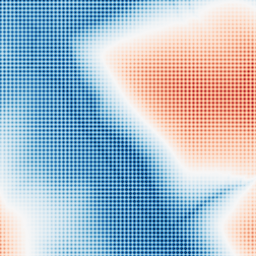
Category: trend_removal
Decomposition family: polynomial
Decomposition parameters: degree: 1
Upsampling method: sinc_blackman
Upsampling parameters: scale: 4
kernel_size: 4
Upsampling scale: 4